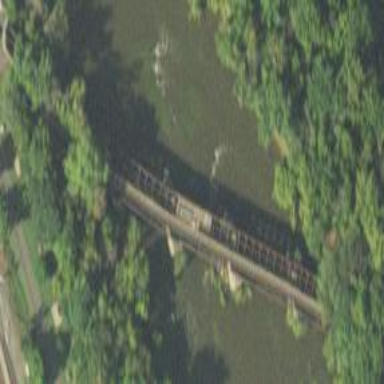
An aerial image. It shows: Man-made bridge.